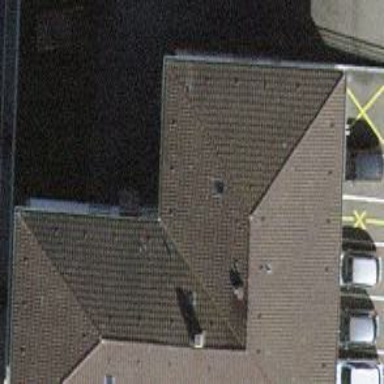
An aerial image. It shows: View of roof edge.